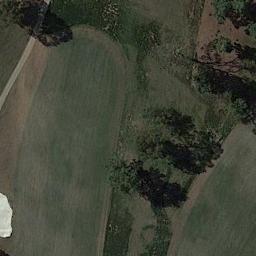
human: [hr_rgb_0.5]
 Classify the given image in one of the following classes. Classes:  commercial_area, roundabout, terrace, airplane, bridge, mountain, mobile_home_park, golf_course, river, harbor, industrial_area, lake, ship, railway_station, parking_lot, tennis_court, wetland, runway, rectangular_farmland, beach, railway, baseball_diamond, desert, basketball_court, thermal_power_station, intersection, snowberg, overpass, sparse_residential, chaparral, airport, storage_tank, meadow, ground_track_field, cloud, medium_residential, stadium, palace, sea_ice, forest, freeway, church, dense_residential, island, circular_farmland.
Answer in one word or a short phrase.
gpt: golf_course